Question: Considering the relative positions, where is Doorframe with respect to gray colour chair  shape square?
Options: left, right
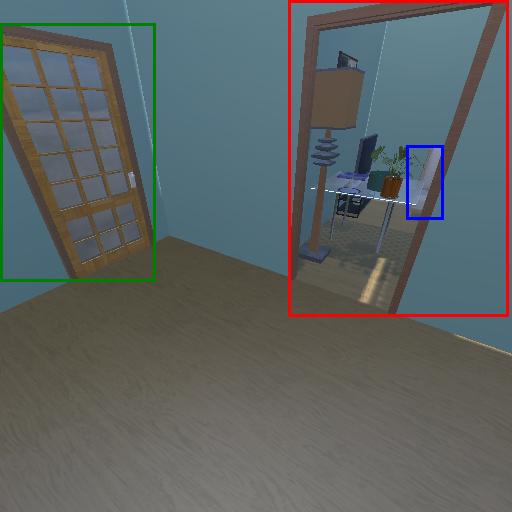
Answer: left